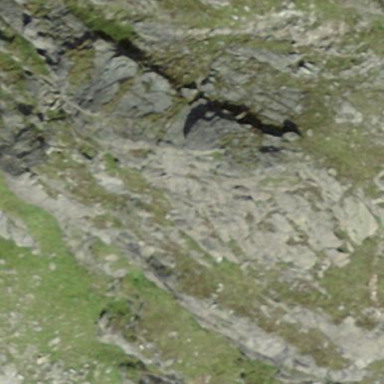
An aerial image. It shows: Landscape of bare rock.